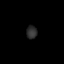
Tissue: prostate
Cell type: T cells
Senescence score: 0.3489
Nuclear area (px): 139
Mean DAPI intensity: 44.755